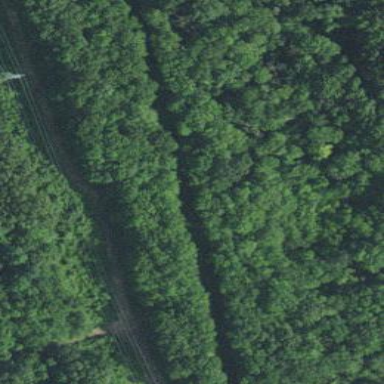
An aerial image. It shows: Mixed woodland with various types of leaves.